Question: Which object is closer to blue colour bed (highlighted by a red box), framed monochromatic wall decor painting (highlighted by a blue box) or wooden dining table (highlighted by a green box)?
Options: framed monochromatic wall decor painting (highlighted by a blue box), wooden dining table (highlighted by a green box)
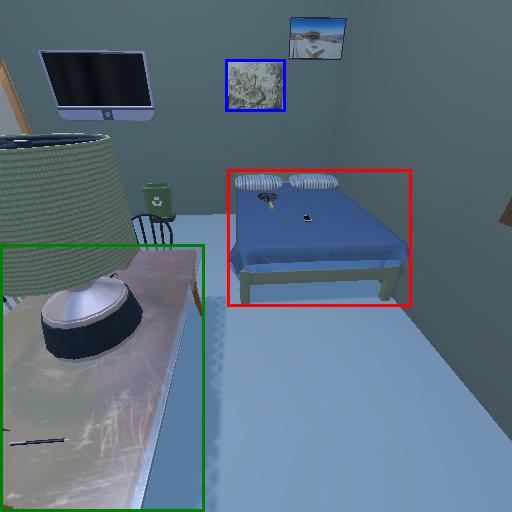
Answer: framed monochromatic wall decor painting (highlighted by a blue box)